Question: >
<URL>
<URL>
I have this piece of code:
'''
NSDateFormatter *formatter = [[NSDateFormatter alloc] init];
[formatter setDateFormat:@"HH:mm"];
NSString *formattedDateInString = [formatter stringFromDate:[self.datePicker date]];
NSLog(@"This is the formatted date (STRING) ---> %@" ,formattedDateInString);
self.fromHourLabel.text = formattedDateInString;
NSDate *date = [formatter dateFromString:formattedDateInString];
NSLog(@"This is the date (NSDate) ---> %@" ,date);
self.fromHour = date;
'''
I basically get the date from a UIDatePicker, set Hours and Minutes as a label text and save the date into a property called fromHour. In the '-viewDidLoad' method I also have:
'''
self.datePicker.timeZone = [NSTimeZone localTimeZone];
'''
This is the output:

as you can see, with this code, I have two main problems:
- -
Can you help me?
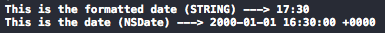
Answer: I know there are dozens of existing questions that cover this but I can't find one.
The problem is simple. When you print an object using 'NSLog' or a string format containing the '%@' format specifier, the 'description' method is called on the object.
The 'description' method of 'NSDate' always displays the full date using the Zulu timezone (+0000).
If you want a date printed in a specific format then use 'NSDateFormatter' to convert to a string and print the string.
Edit: Based on info from the comments, part of the problem here is that you start with the proper 'NSDate'. You then convert that to a string with the format 'HH:mm'. You then create a new 'NSDate' from that string. The better solution is to simply save the original date and avoid the creation of the 2nd date.